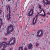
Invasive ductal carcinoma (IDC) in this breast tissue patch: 0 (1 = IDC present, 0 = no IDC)